Question: I have a heatplot in matplotlib for which I want to remove the whitespace to the north and east of the plot, as shown in the image below.

here is the code I'm using to generate the plots:
'''
# plotting
figsize=(50,20)
y,x = 1,2
fig, axarry = plt.subplots(y,x, figsize=figsize)
p = axarry[1].pcolormesh(copy_matrix.values)
# put the major ticks at the middle of each cell
axarry[1].set_xticks(np.arange(copy_matrix.shape[1])+0.5, minor=False)
axarry[1].set_yticks(np.arange(copy_matrix.shape[0])+0.5, minor=False)
axarry[1].set_title(file_name, fontweight='bold')
axarry[1].set_xticklabels(copy_matrix.columns, rotation=90)
axarry[1].set_yticklabels(copy_matrix.index)
fig.colorbar(p, ax=axarry[1])
Phylo.draw(tree, axes=axarry[0])
'''
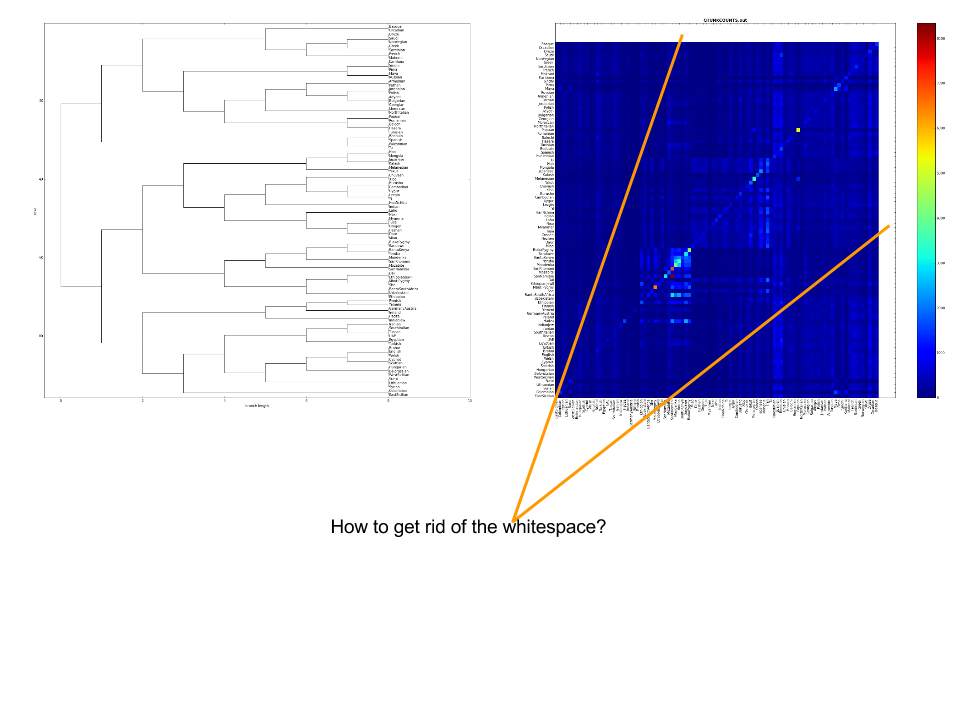
Answer: The easiest way to do this is to use 'ax.axis('tight')'.
By default, matplotlib tries to choose "even" numbers for the axes limits. If you want the plot to be scaled to the strict limits of your data, use 'ax.axis('tight')'. 'ax.axis('image')' is similar, but will also make the cells of your "heatmap" square.
For example:
'''
import numpy as np
import matplotlib.pyplot as plt
# Note the non-"even" size... (not a multiple of 2, 5, or 10)
data = np.random.random((73, 78))
fig, axes = plt.subplots(ncols=3)
for ax, title in zip(axes, ['Default', 'axis("tight")', 'axis("image")']):
ax.pcolormesh(data)
ax.set(title=title)
axes[1].axis('tight')
axes[2].axis('image')
plt.show()
'''